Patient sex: M
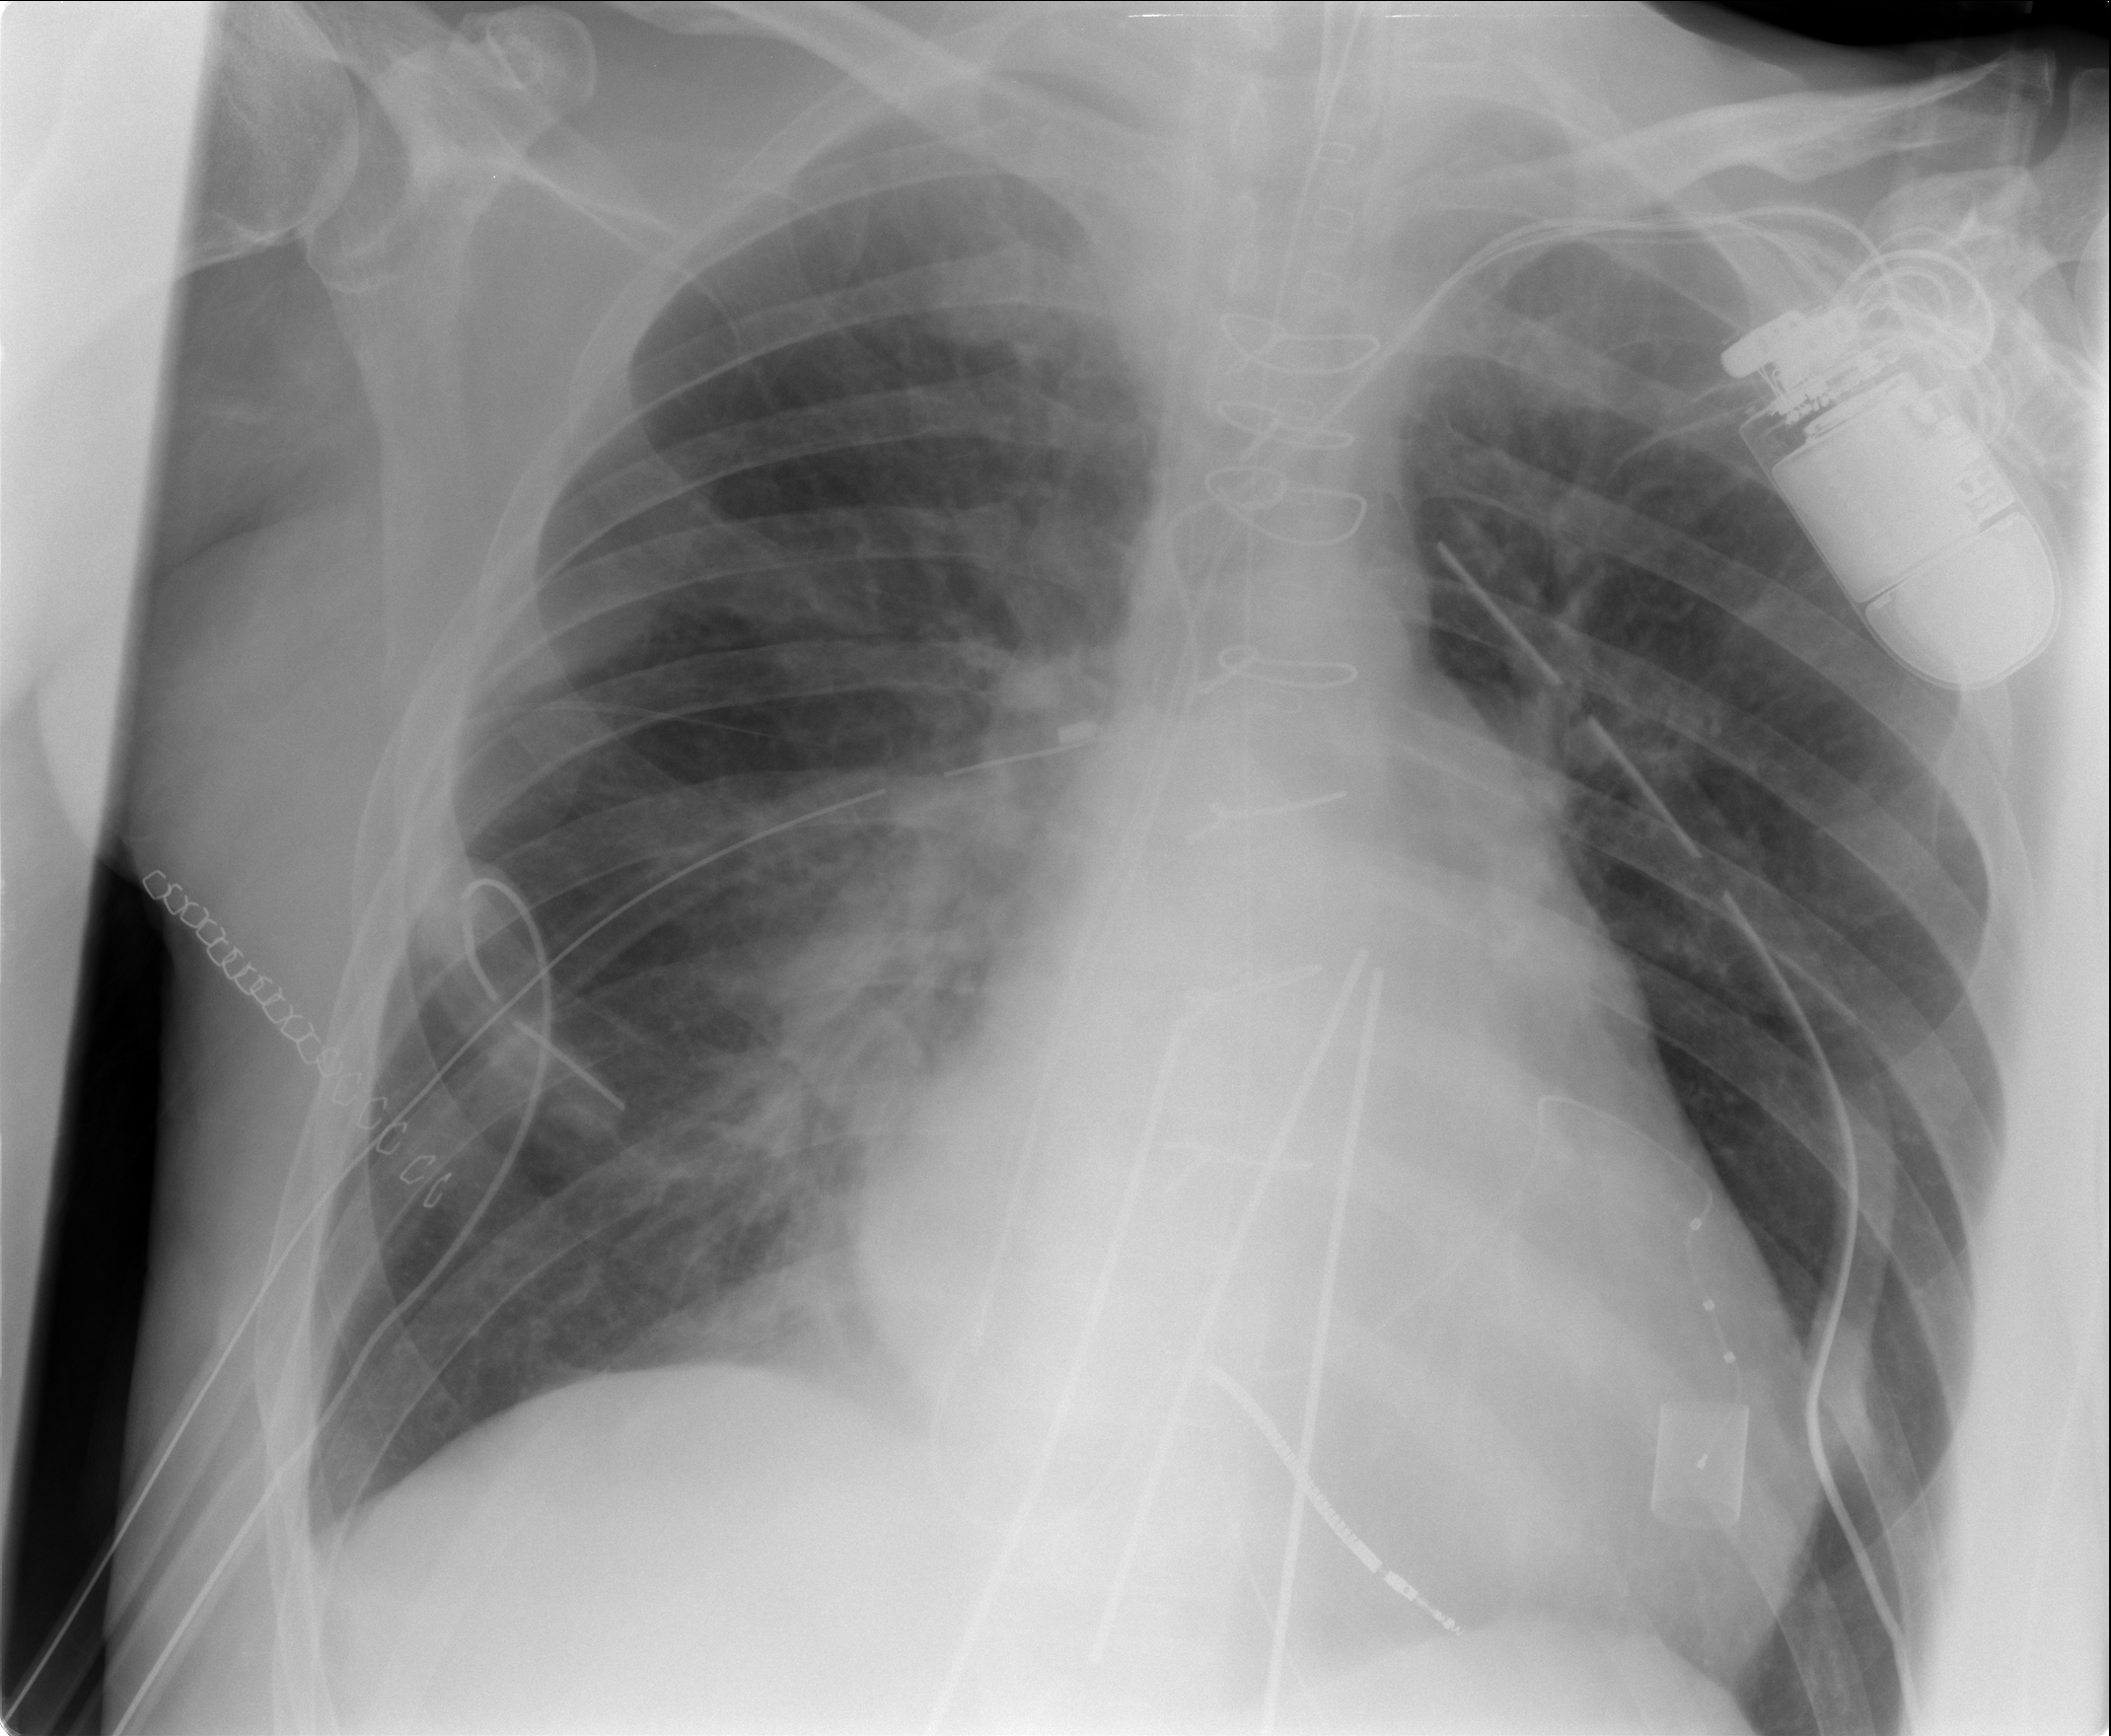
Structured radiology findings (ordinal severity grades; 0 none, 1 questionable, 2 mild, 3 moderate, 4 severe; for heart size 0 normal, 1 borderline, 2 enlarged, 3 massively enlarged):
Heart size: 1
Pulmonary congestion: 2
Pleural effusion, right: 0
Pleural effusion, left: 0
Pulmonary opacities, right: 0
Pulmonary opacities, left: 0
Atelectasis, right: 2
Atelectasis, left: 0